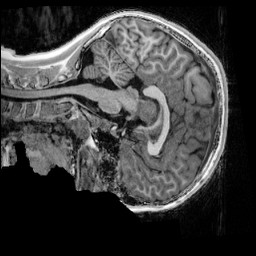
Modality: UNIT1_denoised
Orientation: sagittal
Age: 10
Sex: male
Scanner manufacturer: siemens
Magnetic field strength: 3 T
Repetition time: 4 s
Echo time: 0.00303 s